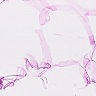
Metastatic tissue present: no